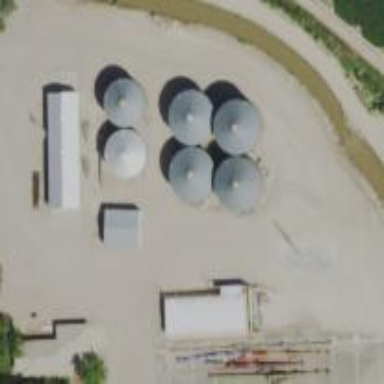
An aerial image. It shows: Silo.